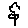
Label: flower